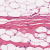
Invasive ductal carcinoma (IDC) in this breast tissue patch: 0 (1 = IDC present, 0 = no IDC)